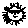
Label: sun